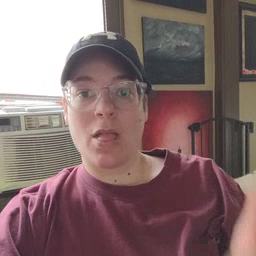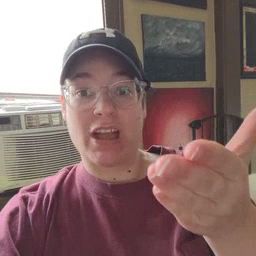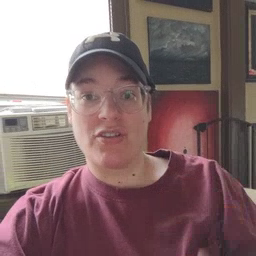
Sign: there